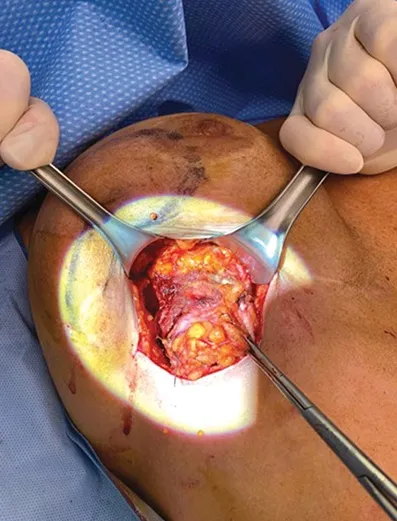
Intraoperative finding after exploration.
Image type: medical_photograph (other_medical_photograph)